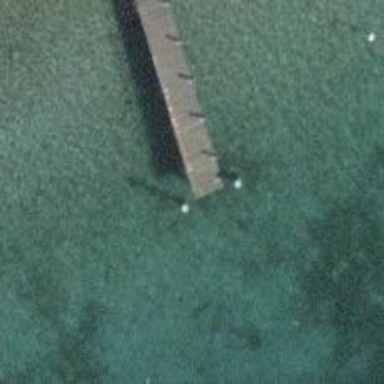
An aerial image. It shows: Man-made pier.